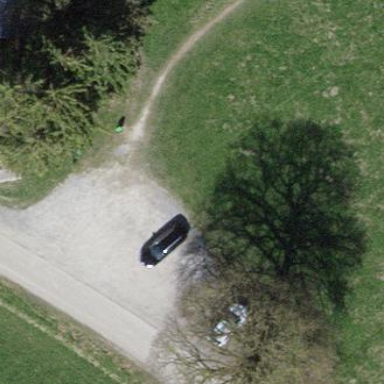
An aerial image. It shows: Parking area with gravel surface.